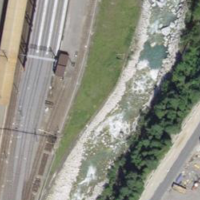
EUNIS habitat code: 57
Species observed at this site:
Pyrrhocorax graculus
Falco tinnunculus